Field crop: maize
Growth stage: 2
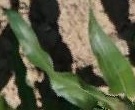
Species: maize